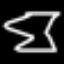
Label: hourglass